Question: I have a layout like this :
'''
<?xml version="1.0" encoding="utf-8"?>
<RelativeLayout xmlns:android="http://schemas.android.com/apk/res/android"
android:layout_width="match_parent"
android:layout_height="50dp" >
<TextView
android:id="@+id/title_text"
android:layout_width="wrap_content"
android:layout_height="wrap_content"
android:layout_centerInParent="true"
android:layout_toRightOf="@+id/backToScan"
android:gravity="center"
android:textAllCaps="true"
android:textAppearance="?android:attr/textAppearanceLarge"
android:textStyle="bold" />
<ImageView
android:id="@+id/backToScan"
android:layout_width="35dp"
android:layout_height="35dp"
android:layout_alignParentLeft="true"
android:layout_centerVertical="true"
android:layout_marginLeft="8dp"
android:src="@drawable/back_button" />
</RelativeLayout>
'''
Now I added it successfuly as a custom view for action bar . But the problem is i cannot center the TextView , I have used a lot of way like android:gravity="center" , android:layout_centerHorizontal="true" , but it doesn't work.
It always float to the left. How can I center it?

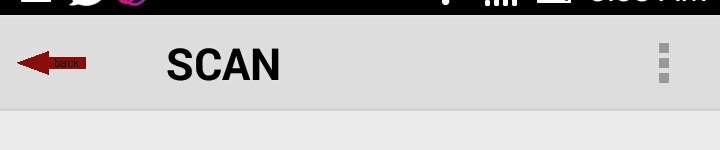
Answer: The options menu is preventing the centering of the 'TextView'. Add the following to your 'Activity':
'''
@Override
public boolean onPrepareOptionsMenu (Menu menu) {
return false;
}
'''
Now it will work.